Question: Hello this is the iOS project I'm working on .
I'm just a beginner at programming iOS apps.
I just need help so that I can improve ><
Here's my app so far.
So my job is under the reminder that shows the box " Daily Vibes".
I need to include 100 messages randomly.
I've heard of arc random function. I just need some examples on how to do use it.
Here's my code :
AppDelegate.m
'''
- (void)application:(UIApplication *)application didReceiveLocalNotification:(UILocalNotification *)notification
{
UIApplicationState state = [application applicationState];
if (state == UIApplicationStateActive) {
UIAlertView *alert = [[UIAlertView alloc] initWithTitle:@"Daily Vibes"
message:notification.alertBody
delegate:self cancelButtonTitle:@"OK"
otherButtonTitles:nil];
[alert show];
}
'''
AddtoDoViewController.m
'''
implementation AddToDoViewController
- (id)initWithNibName:(NSString *)nibNameOrNil bundle:(NSBundle *)nibBundleOrNil
{
self = [super initWithNibName:nibNameOrNil bundle:nibBundleOrNil];
if (self) {
// Custom initialization
}
return self;
}
- (void)viewDidLoad
{
[super viewDidLoad];
// Do any additional setup after loading the view.
self.itemText.delegate = self;
}
- (void)didReceiveMemoryWarning
{
[super didReceiveMemoryWarning];
// Dispose of any resources that can be recreated.
}
- (IBAction)cancel:(id)sender {
[self dismissViewControllerAnimated:YES completion:nil];
}
- (IBAction)save:(id)sender {
[self.itemText resignFirstResponder];
// Get the current date
NSDate *pickerDate = [self.datePicker date];
// Schedule the notification
UILocalNotification* localNotification = [[UILocalNotification alloc] init];
localNotification.fireDate = pickerDate;
localNotification.alertBody = self.itemText.text;
localNotification.alertAction = @"Show me the item";
localNotification.timeZone = [NSTimeZone defaultTimeZone];
localNotification.applicationIconBadgeNumber = [[UIApplication sharedApplication] applicationIconBadgeNumber] + 1;
[[UIApplication sharedApplication] scheduleLocalNotification:localNotification];
// Request to reload table view data
[[NSNotificationCenter defaultCenter] postNotificationName:@"reloadData" object:self];
// Dismiss the view controller
[self dismissViewControllerAnimated:YES completion:nil];
}
- (BOOL)textFieldShouldReturn:(UITextField *)textField
{
[self.itemText resignFirstResponder];
return NO;
}
@end
'''
I would like some assistance please.
Thank you.
Expectation :
With the box
Daily Vibes
-Attached 100 random messages-
Example of the affirmation :
'''
NSarray *100affirmations = @[@"Every day in every way I am getting happier and happier.",
@"I am thankful to everybody who has touched my life and made it worth living. ",
@"Happiness is contagious. My happiness makes all these people happy, thus making it one big happy world.",
@"My happy disposition attracts happiness into my life and I only interact with happy people and have only happy experiences.",
@"I spread happiness to others and absorb happiness from others. I enjoy every moment of the day.",
@"Be happy is my motto and happiness is not a destination. It's my way of life.",
@"I am living my life, feeling motivated and excited about the greatness I am creating, on a daily basis.",
@"I am going to make the best out of my life. I will appreciate all opportunities which are given to me and follow my way.",
'''
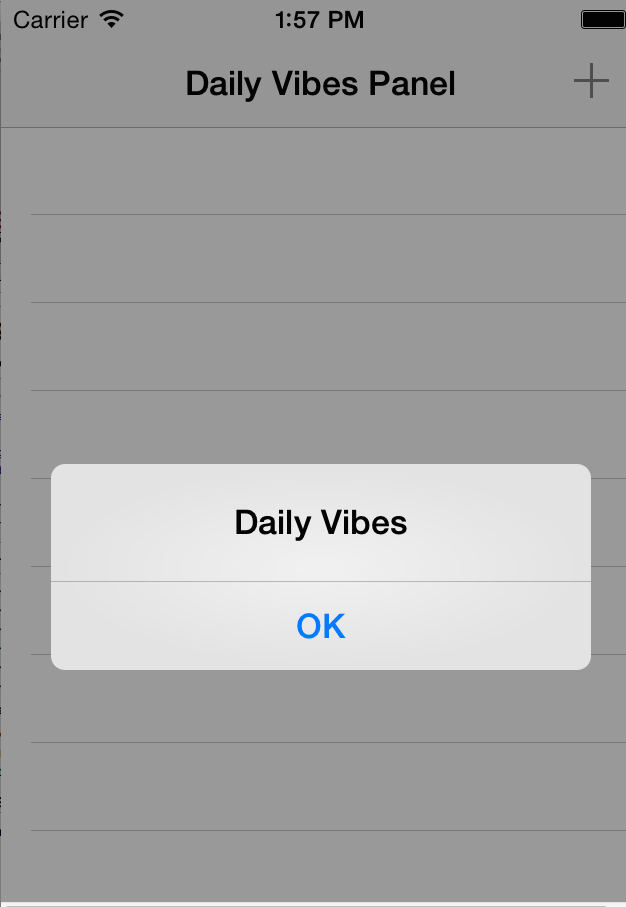
Answer: Put your messages in an NSMutableArray and the following method will be good enough for your purposes I think:
'''
+ (void) randomOrderedMutableArray:(NSMutableArray *) array
{
int count = [array count];
for (int i = 0; i < count; ++i)
{
int nElements = count - i;
int n = (arc4random() % nElements) + i;
[array exchangeObjectAtIndex:i withObjectAtIndex:n];
}
}
'''